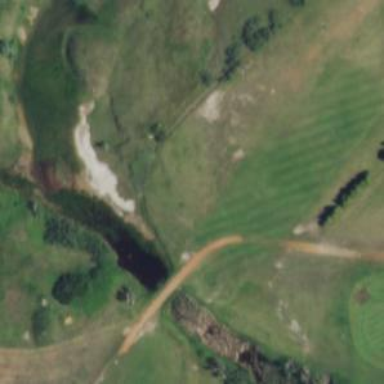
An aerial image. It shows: Golf hole.